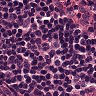
Metastatic tissue present: no